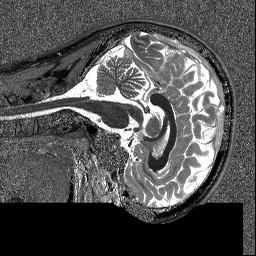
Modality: T1map
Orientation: sagittal
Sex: male